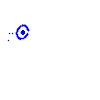
Particle: pion